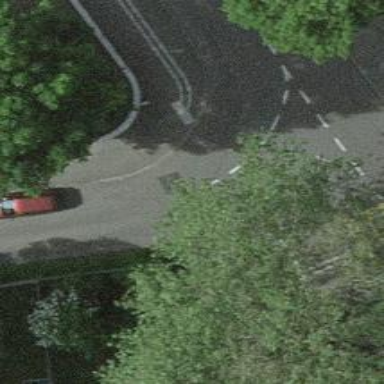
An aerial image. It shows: Unmarked crossing on the road.